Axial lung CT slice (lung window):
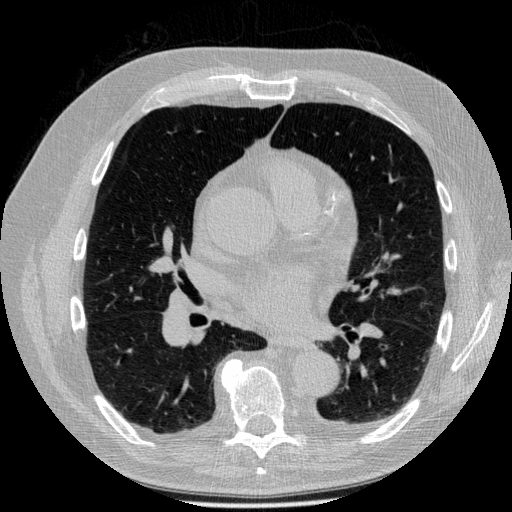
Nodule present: no